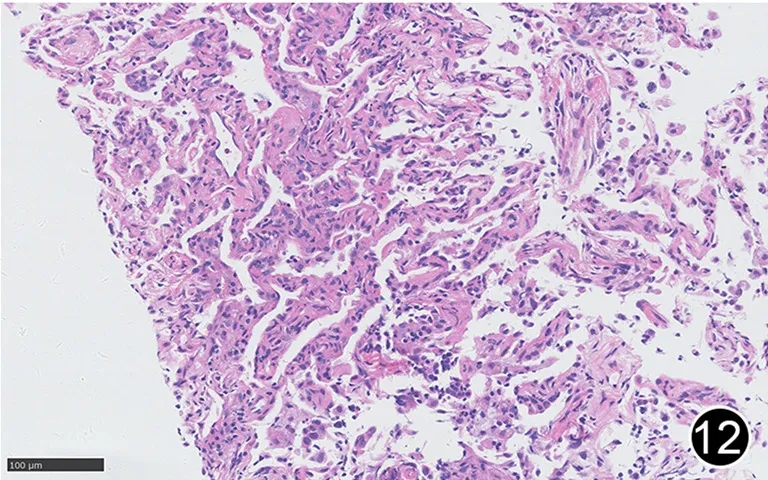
After six rounds of chemotherapy and four rounds of immunotherapy, there was a small amount of lymphocytic infiltration in the lung interstitium, the alveolar septum was slightly widened, and there was a small amount of lymphocytic infiltration in the alveolar cavity, forming changes of organizing pneumonia. This is a high-power magnification of HE staining.
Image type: pathology (h&e)